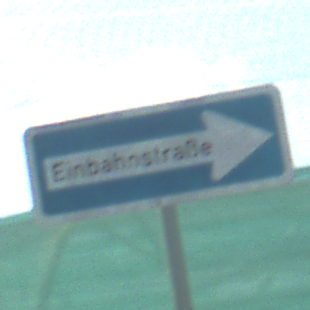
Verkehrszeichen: EinbahnstrasseRechtsweisend
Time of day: MorningAfternoon
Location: Roofed (Special)
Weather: PartlyCloudy
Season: NotSpecified
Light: Natural